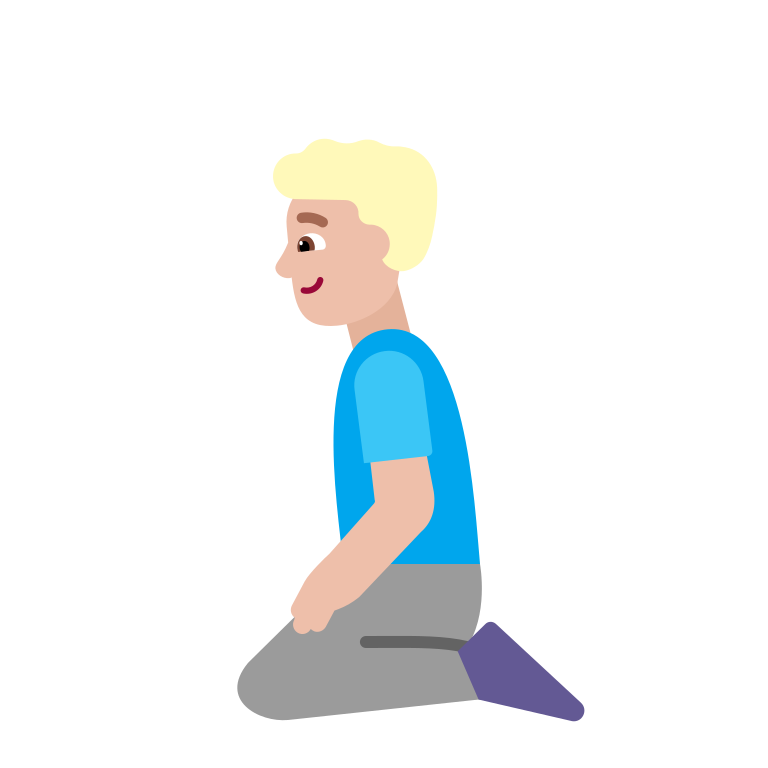
man kneeling flat  light